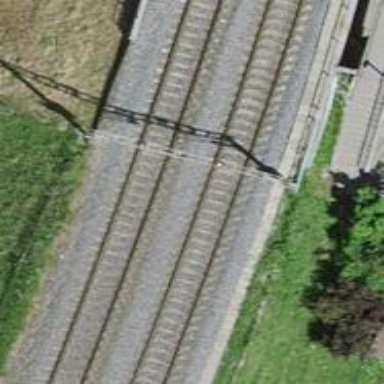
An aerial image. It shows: Railway track with contact lines for electrification.